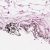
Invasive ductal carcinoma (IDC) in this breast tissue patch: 0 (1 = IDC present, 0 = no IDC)